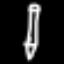
Label: pencil